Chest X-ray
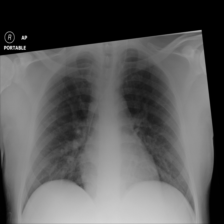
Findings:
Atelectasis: negative
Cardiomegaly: negative
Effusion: negative
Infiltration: negative
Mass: negative
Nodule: negative
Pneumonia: negative
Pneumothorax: negative
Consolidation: negative
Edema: negative
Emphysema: negative
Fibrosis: negative
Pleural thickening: negative
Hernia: negative